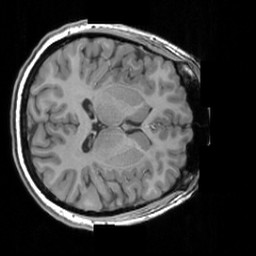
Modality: T1w
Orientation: axial
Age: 23
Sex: female
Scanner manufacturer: siemens
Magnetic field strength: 3 T
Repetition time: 1.63 s
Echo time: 0.00311 s